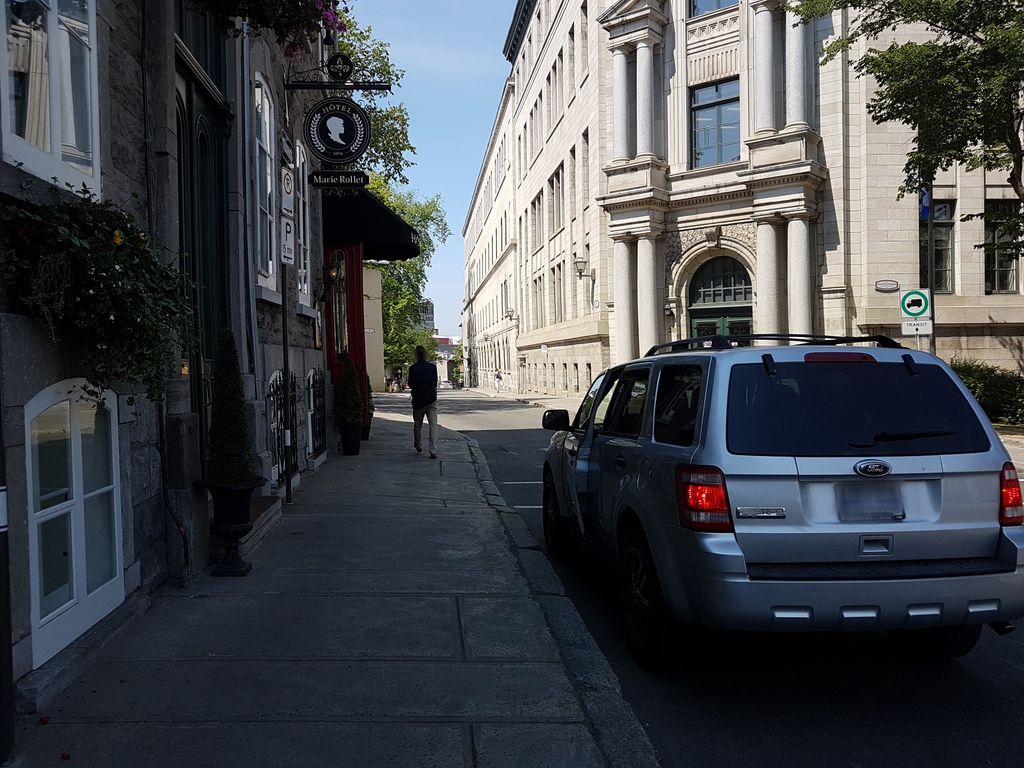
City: quebec_city